Lunar surface albedo tile
Center latitude: 24.871
Center longitude: -34.511
Resolution (meters per pixel, mean): 139.9
Tile area (km^2): 19714.4
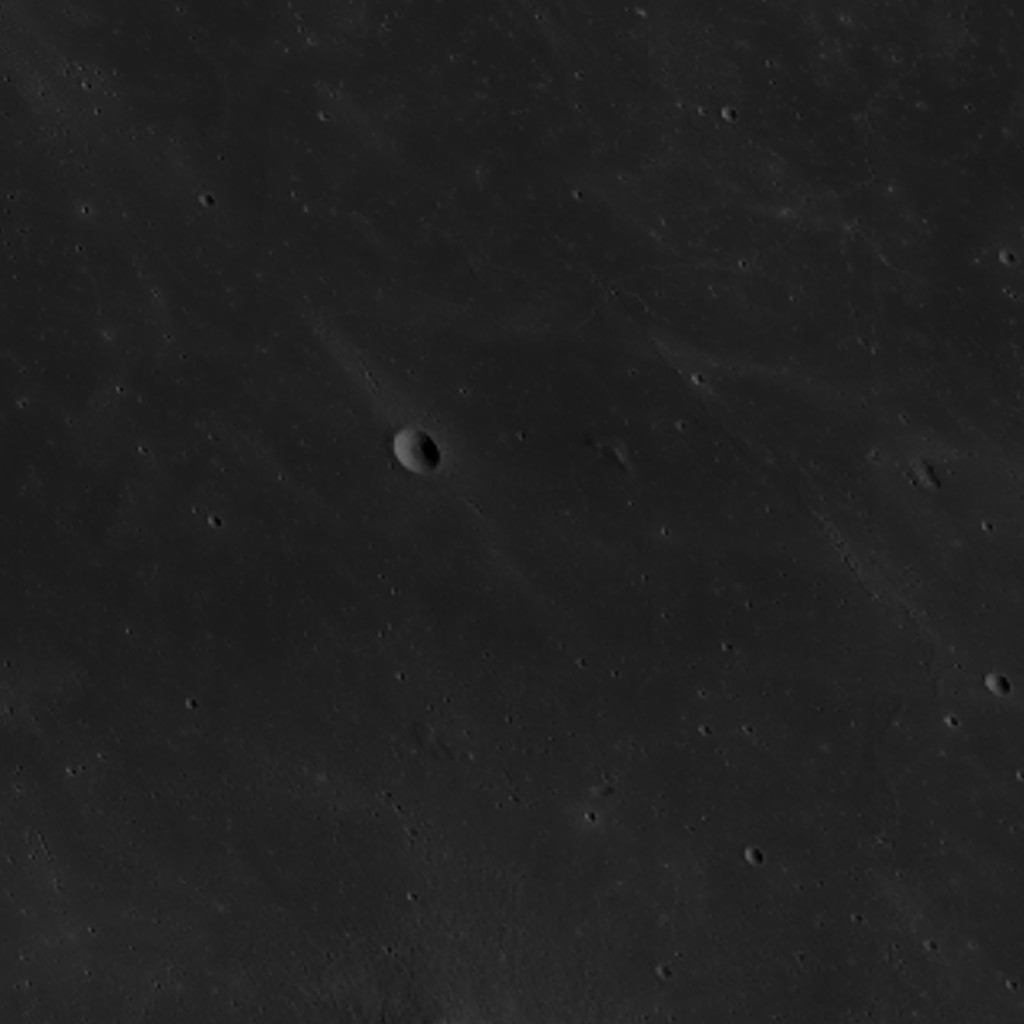